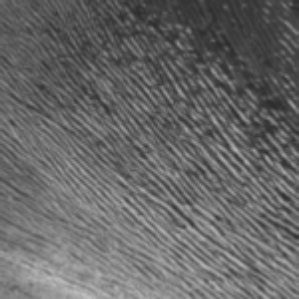
Label: frost